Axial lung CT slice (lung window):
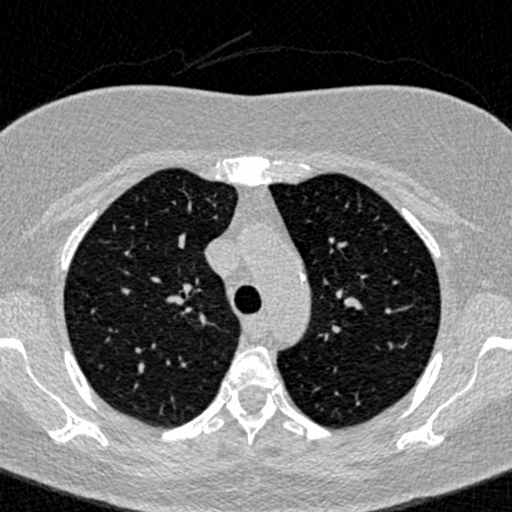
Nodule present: no